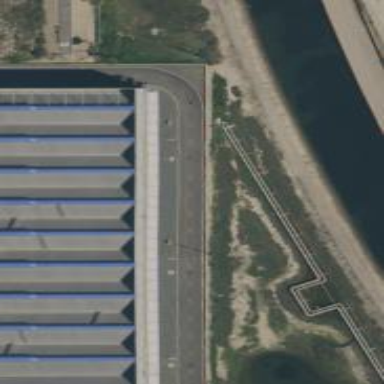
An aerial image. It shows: Industrial building.